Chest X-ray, PA view. Patient: 62 years old, sex M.
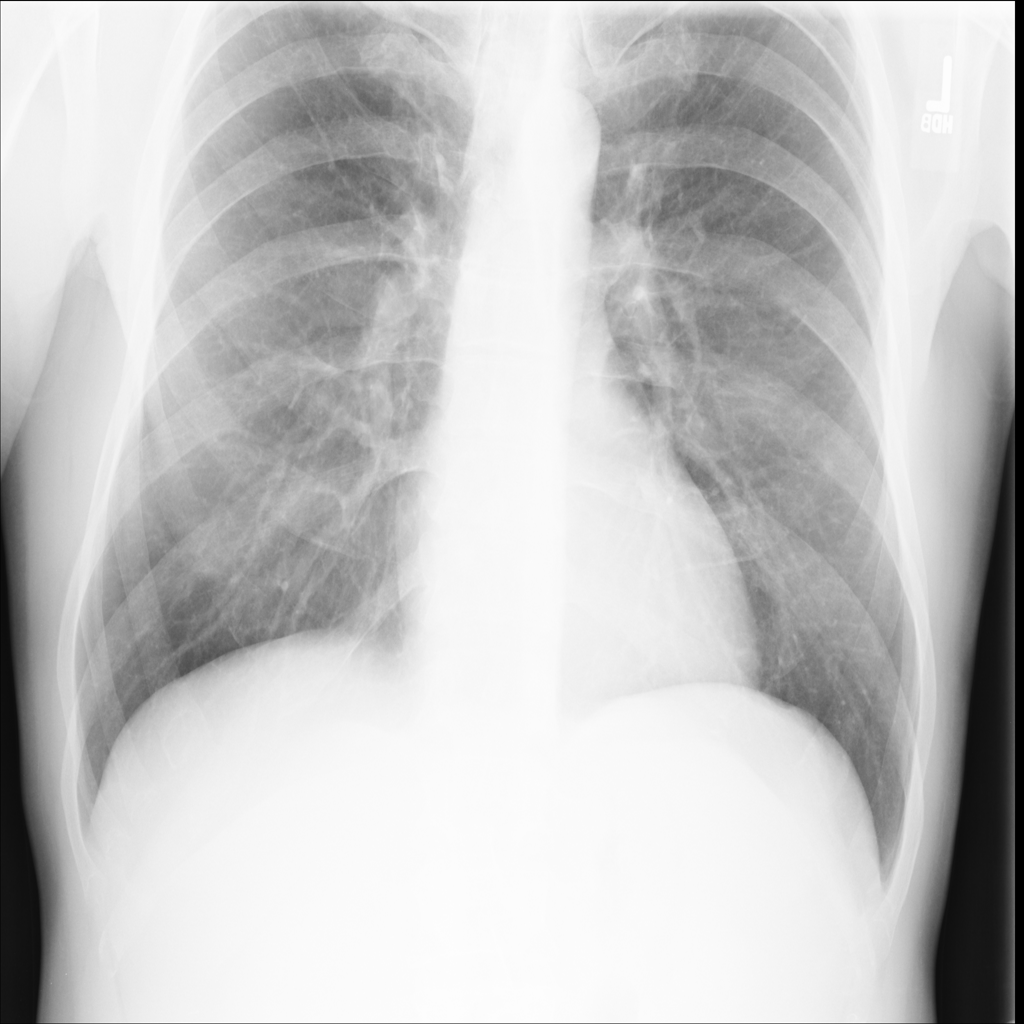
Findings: No Finding